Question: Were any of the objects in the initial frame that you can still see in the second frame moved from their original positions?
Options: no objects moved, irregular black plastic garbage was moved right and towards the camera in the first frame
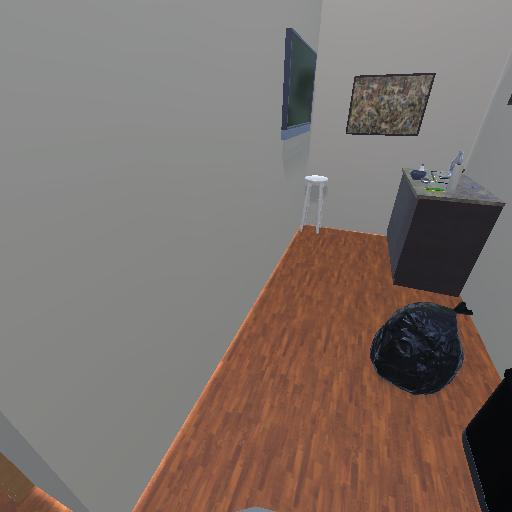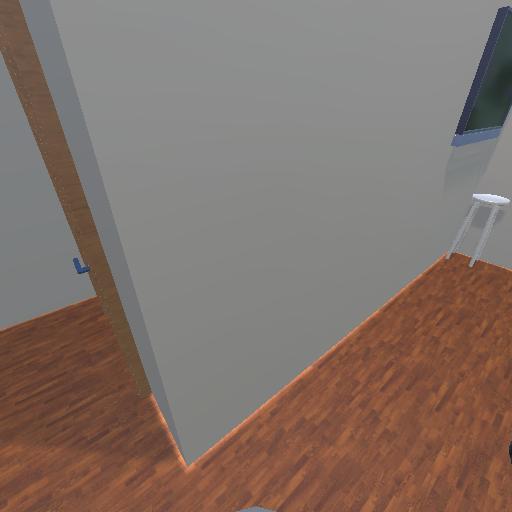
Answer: no objects moved